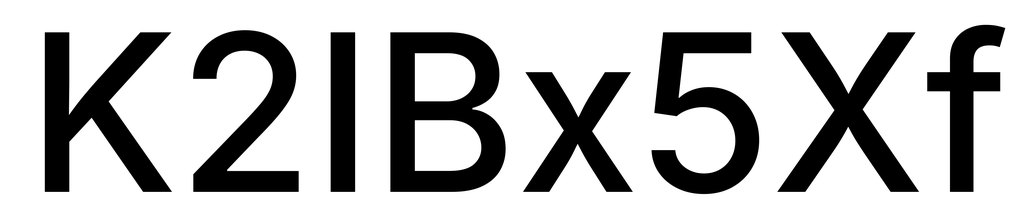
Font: Inter_Medium